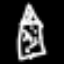
Label: pencil